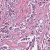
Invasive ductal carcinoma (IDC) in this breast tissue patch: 1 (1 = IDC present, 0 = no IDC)